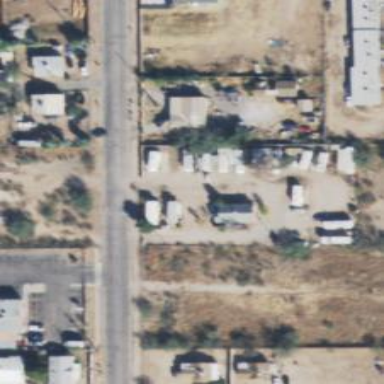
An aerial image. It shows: Residential area designated as trailer park.